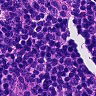
Metastatic tissue present: no